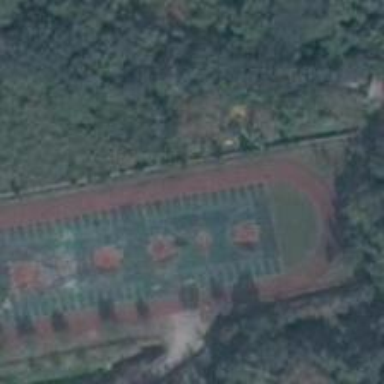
The playground made up of two basketball courts is situated in dense forests .